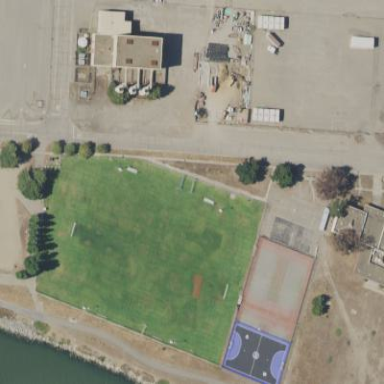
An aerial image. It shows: Soccer pitch for leisure land activities.